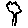
Label: tree